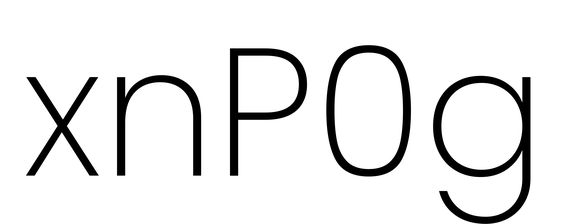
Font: Poppins-ExtraLight